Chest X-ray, PA view. Patient: 50 years old, sex M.
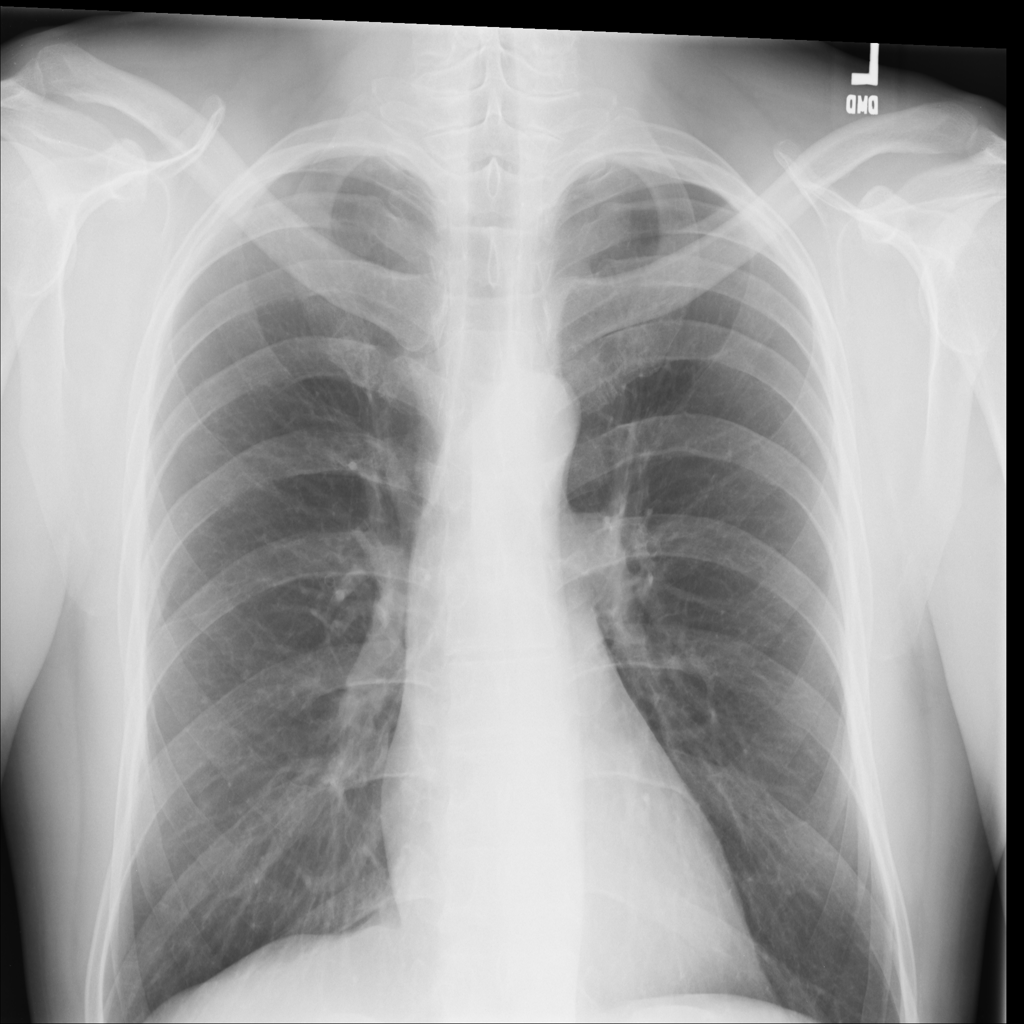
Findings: Infiltration